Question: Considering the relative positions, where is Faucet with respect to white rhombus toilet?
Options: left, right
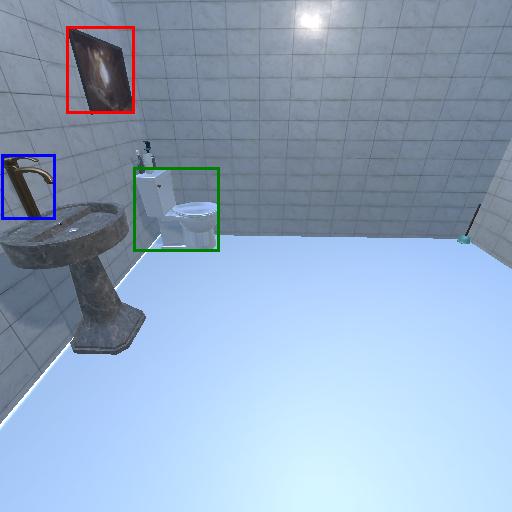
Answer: left